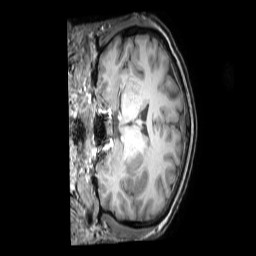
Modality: T1w
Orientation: coronal
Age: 41
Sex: male
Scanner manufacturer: philips
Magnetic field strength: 3 T
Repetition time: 0.009848 s
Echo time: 0.004603 s